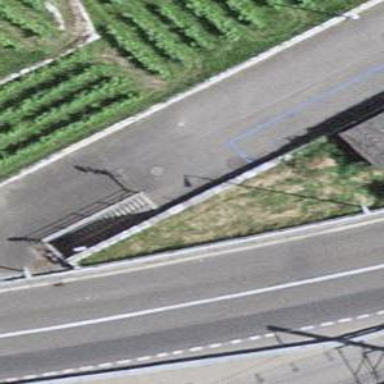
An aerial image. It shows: Set of steps with asphalt surface and ramp for accessibility.